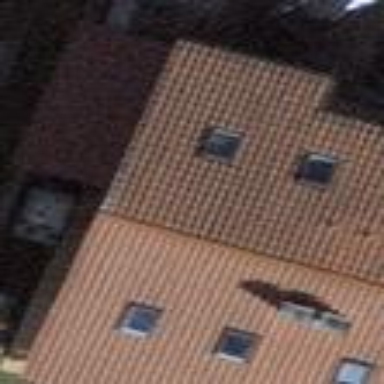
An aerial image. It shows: Terrace building.